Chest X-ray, PA view. Patient: 76 years old, sex M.
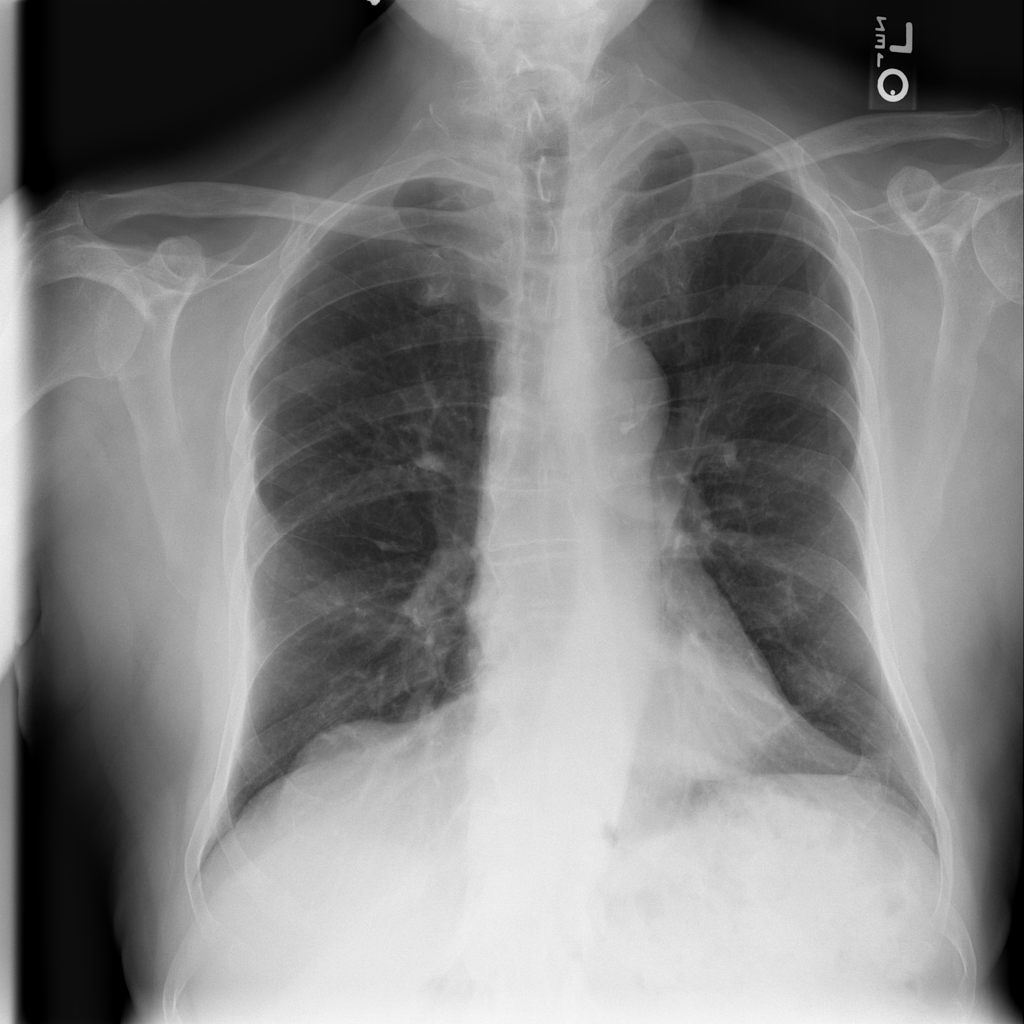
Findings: No Finding